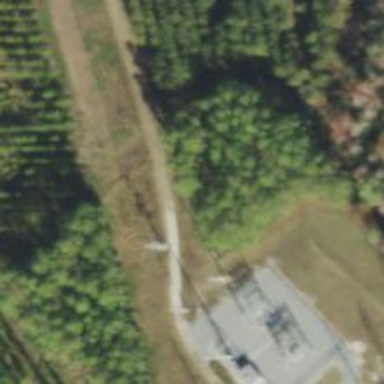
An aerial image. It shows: Switch used for power control.